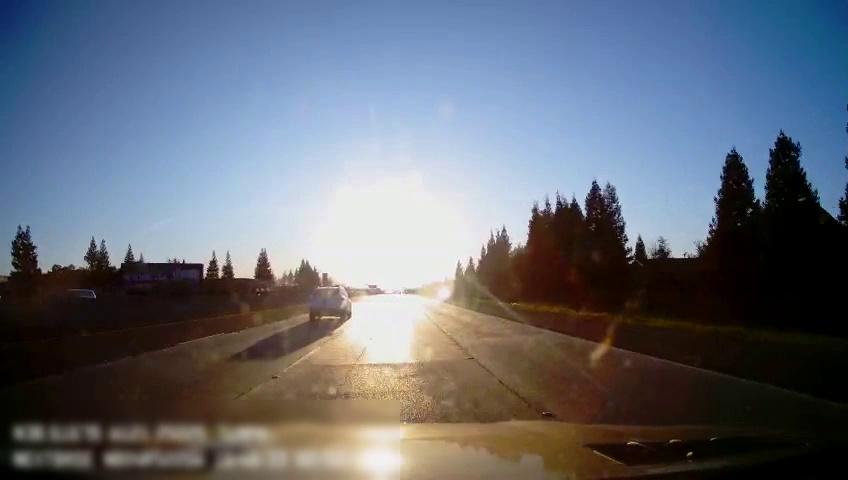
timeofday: Day
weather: Sunny
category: Drivable Space
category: Vehicles | SUV
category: Vehicles | SUV
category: Lanes | Alternate Lane
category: Lanes | Alternate Lane
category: Lanes | Current Lane
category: Lanes | Current Lane
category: Lanes | Alternate Lane